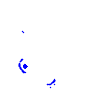
Particle: kaon